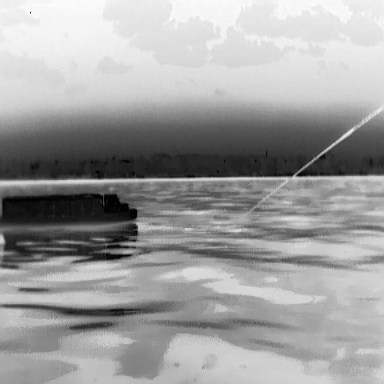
There is a fishing_boat in the infrared image.